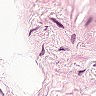
Metastatic tissue present: no